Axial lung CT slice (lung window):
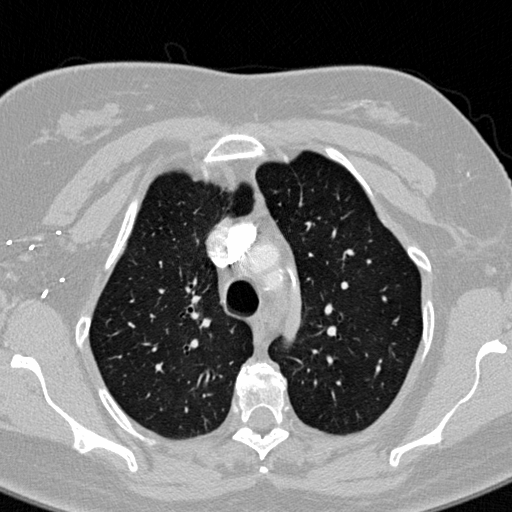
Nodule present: no